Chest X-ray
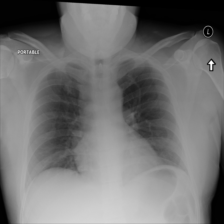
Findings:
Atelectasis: negative
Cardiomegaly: negative
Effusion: negative
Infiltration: negative
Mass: negative
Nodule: negative
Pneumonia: negative
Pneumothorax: negative
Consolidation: negative
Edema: negative
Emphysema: negative
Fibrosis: negative
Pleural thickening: negative
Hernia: negative